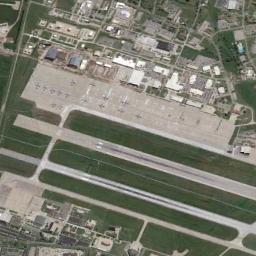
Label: airport